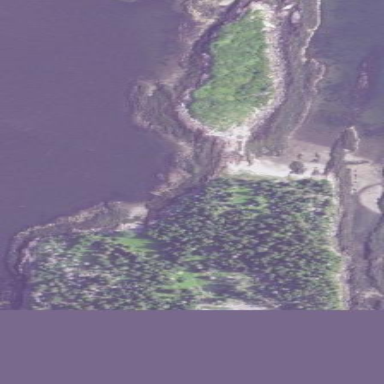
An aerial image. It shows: Islet along the natural coastline.